Question: I am trying to make a figure in ggplot where color, shape and size are mapped to a variable as follows: 0 values are shown as red crosses. Values > 0 are shown as circles with the circle size and color scaled to the variable (i.e. the larger the circle, the higher the value). I want to use a binned viridis scale for the color. The values mapped to color vary randomly, so the scaling should not be hardcoded. Here is the figure:
'''
library(tidyverse)
x <- tibble(x = sample(1:100, 10), y = sample(1:100, 10), z = c(0, sample(1:1e6, 9)))
color_breaks <- sort(unique(c(0, 1, pretty(x$z, n = 5), ceiling(max(x$z)))))
ggplot(x, aes(x = x, y = y, color = z, shape = z == 0, size = z)) +
geom_point(stroke = 1.5) +
scale_shape_manual(values = c('TRUE' = 3, 'FALSE' = 21), guide = "none") +
scale_size(range = c(1, 8),
breaks = color_breaks,
limits = c(0, ceiling(max(x$z)))
) +
binned_scale(aesthetics = "color",
scale_name = "stepsn",
palette = function(x) c("red", viridis::viridis(length(color_breaks) - 3)),
limits = c(0, ceiling(max(x$z))),
breaks = color_breaks,
show.limits = TRUE
) +
guides(color = guide_legend(), size = guide_legend()) +
theme_bw()
'''

<URL>
, which should look like this (edited in Illustrator)?
<URL>
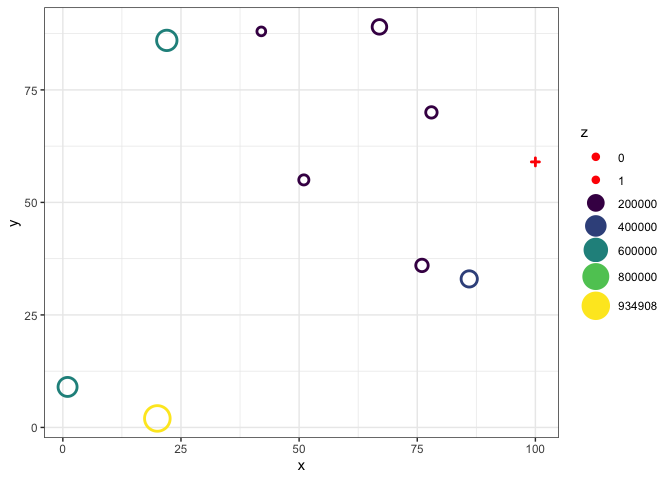
Answer: You can override the aesthetics inside 'guides':
'''
x <- tibble(x = sample(1:100, 10), y = sample(1:100, 10), z = c(0, sample(1:1e6, 9)))
color_breaks <- sort(unique(c(0, pretty(x$z, n = 5)[-6], ceiling(max(x$z)) + 1)))
ggplot(x, aes(x = x, y = y, color = z, shape = z == 0, size = z)) +
geom_point(stroke = 1.5) +
scale_shape_manual(values = c('TRUE' = 3, 'FALSE' = 21), guide = "none") +
scale_size(range = c(1, 8),
breaks = color_breaks,
limits = c(-1, ceiling(max(x$z)) + 2)
) +
binned_scale(aesthetics = "color",
scale_name = "stepsn",
palette = function(x) c("red", viridis::viridis(length(color_breaks) - 1)),
limits = c(-1, ceiling(max(x$z)) + 2),
breaks = color_breaks,
show.limits = FALSE
) +
guides(color = guide_legend(),
size = guide_legend(override.aes = list(shape = c(3, rep(16, 5))))) +
theme_bw()
'''
<URL>